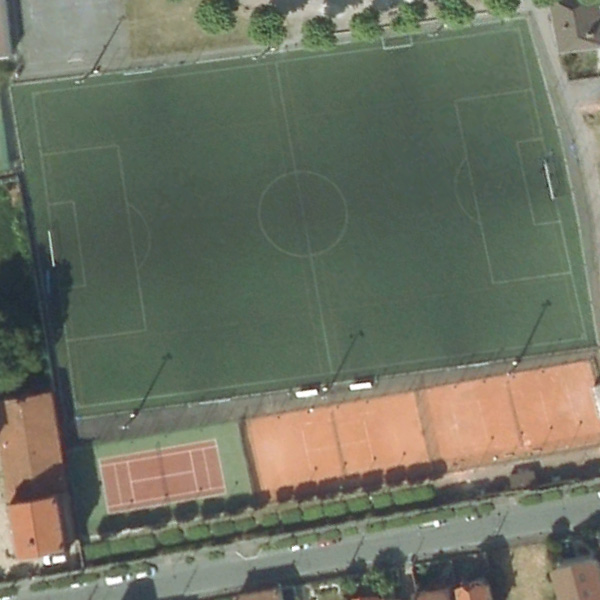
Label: Playground